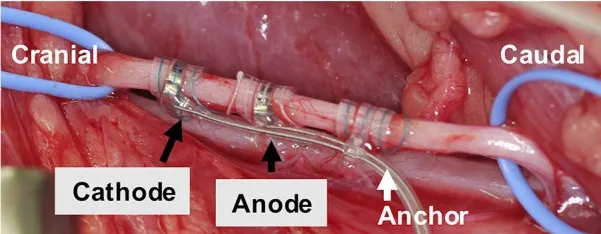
The VNS device and an intraoperative photograph of the left vagosympathetic trunk. The left vagosympathetic trunk wrapped by the two helical electrodes and anchor tether (C). VNS, vagus nerve stimulation.
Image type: medical_photograph (other_medical_photograph)